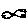
Label: fish